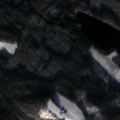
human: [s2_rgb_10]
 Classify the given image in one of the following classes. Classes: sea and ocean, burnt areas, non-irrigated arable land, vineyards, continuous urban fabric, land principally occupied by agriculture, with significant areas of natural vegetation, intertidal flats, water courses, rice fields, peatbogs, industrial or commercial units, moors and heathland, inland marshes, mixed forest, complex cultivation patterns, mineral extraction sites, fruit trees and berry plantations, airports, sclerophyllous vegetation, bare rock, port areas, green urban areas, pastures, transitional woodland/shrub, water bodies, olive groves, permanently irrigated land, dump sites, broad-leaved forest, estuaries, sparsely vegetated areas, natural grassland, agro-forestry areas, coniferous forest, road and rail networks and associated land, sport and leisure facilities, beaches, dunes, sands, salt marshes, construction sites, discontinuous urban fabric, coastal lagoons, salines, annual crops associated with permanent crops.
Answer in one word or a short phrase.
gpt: land principally occupied by agriculture, with significant areas of natural vegetation, coniferous forest, mixed forest, transitional woodland/shrub, water bodies